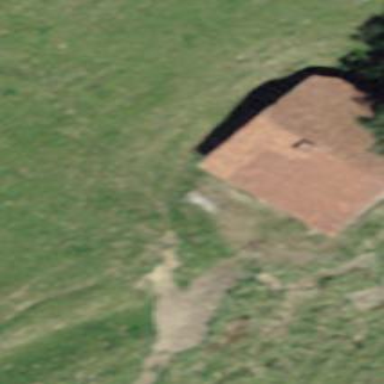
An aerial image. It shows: Cabin is depicted in the image.